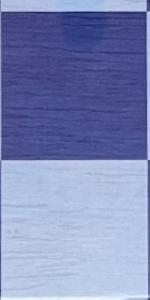
Label: Empty